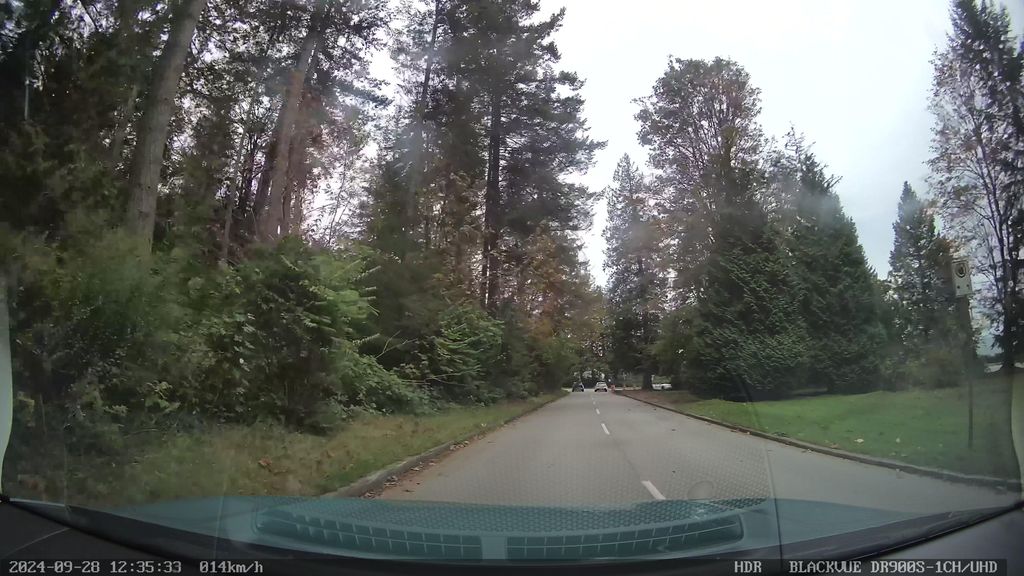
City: vancouver